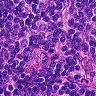
Metastatic tissue present: no